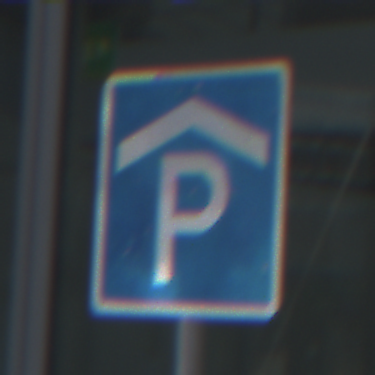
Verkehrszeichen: Parkhaus
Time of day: MorningAfternoon
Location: Outdoor (Urban)
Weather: PartlyCloudy
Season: NotSpecified
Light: Natural